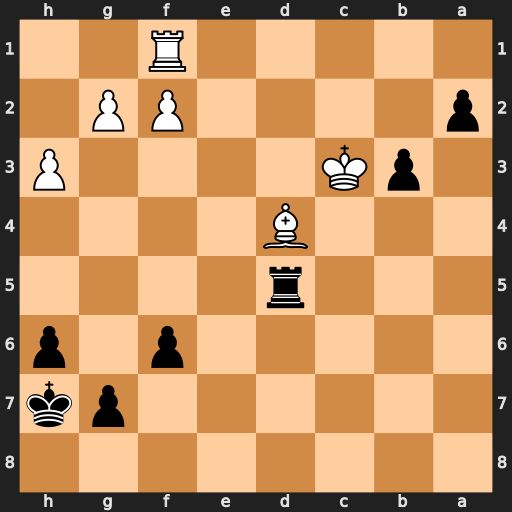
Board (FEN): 8/6pk/5p1p/3r4/3B4/1pK4P/p4PP1/5R2
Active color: b
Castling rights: -
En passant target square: -
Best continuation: Rxd4 Kxb3 Rd2